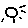
Label: sun